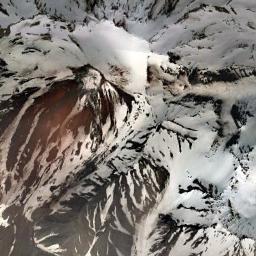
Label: snowberg